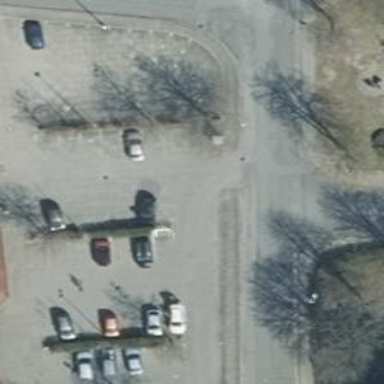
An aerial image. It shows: Paved footway.